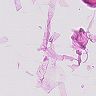
Metastatic tissue present: no